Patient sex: M
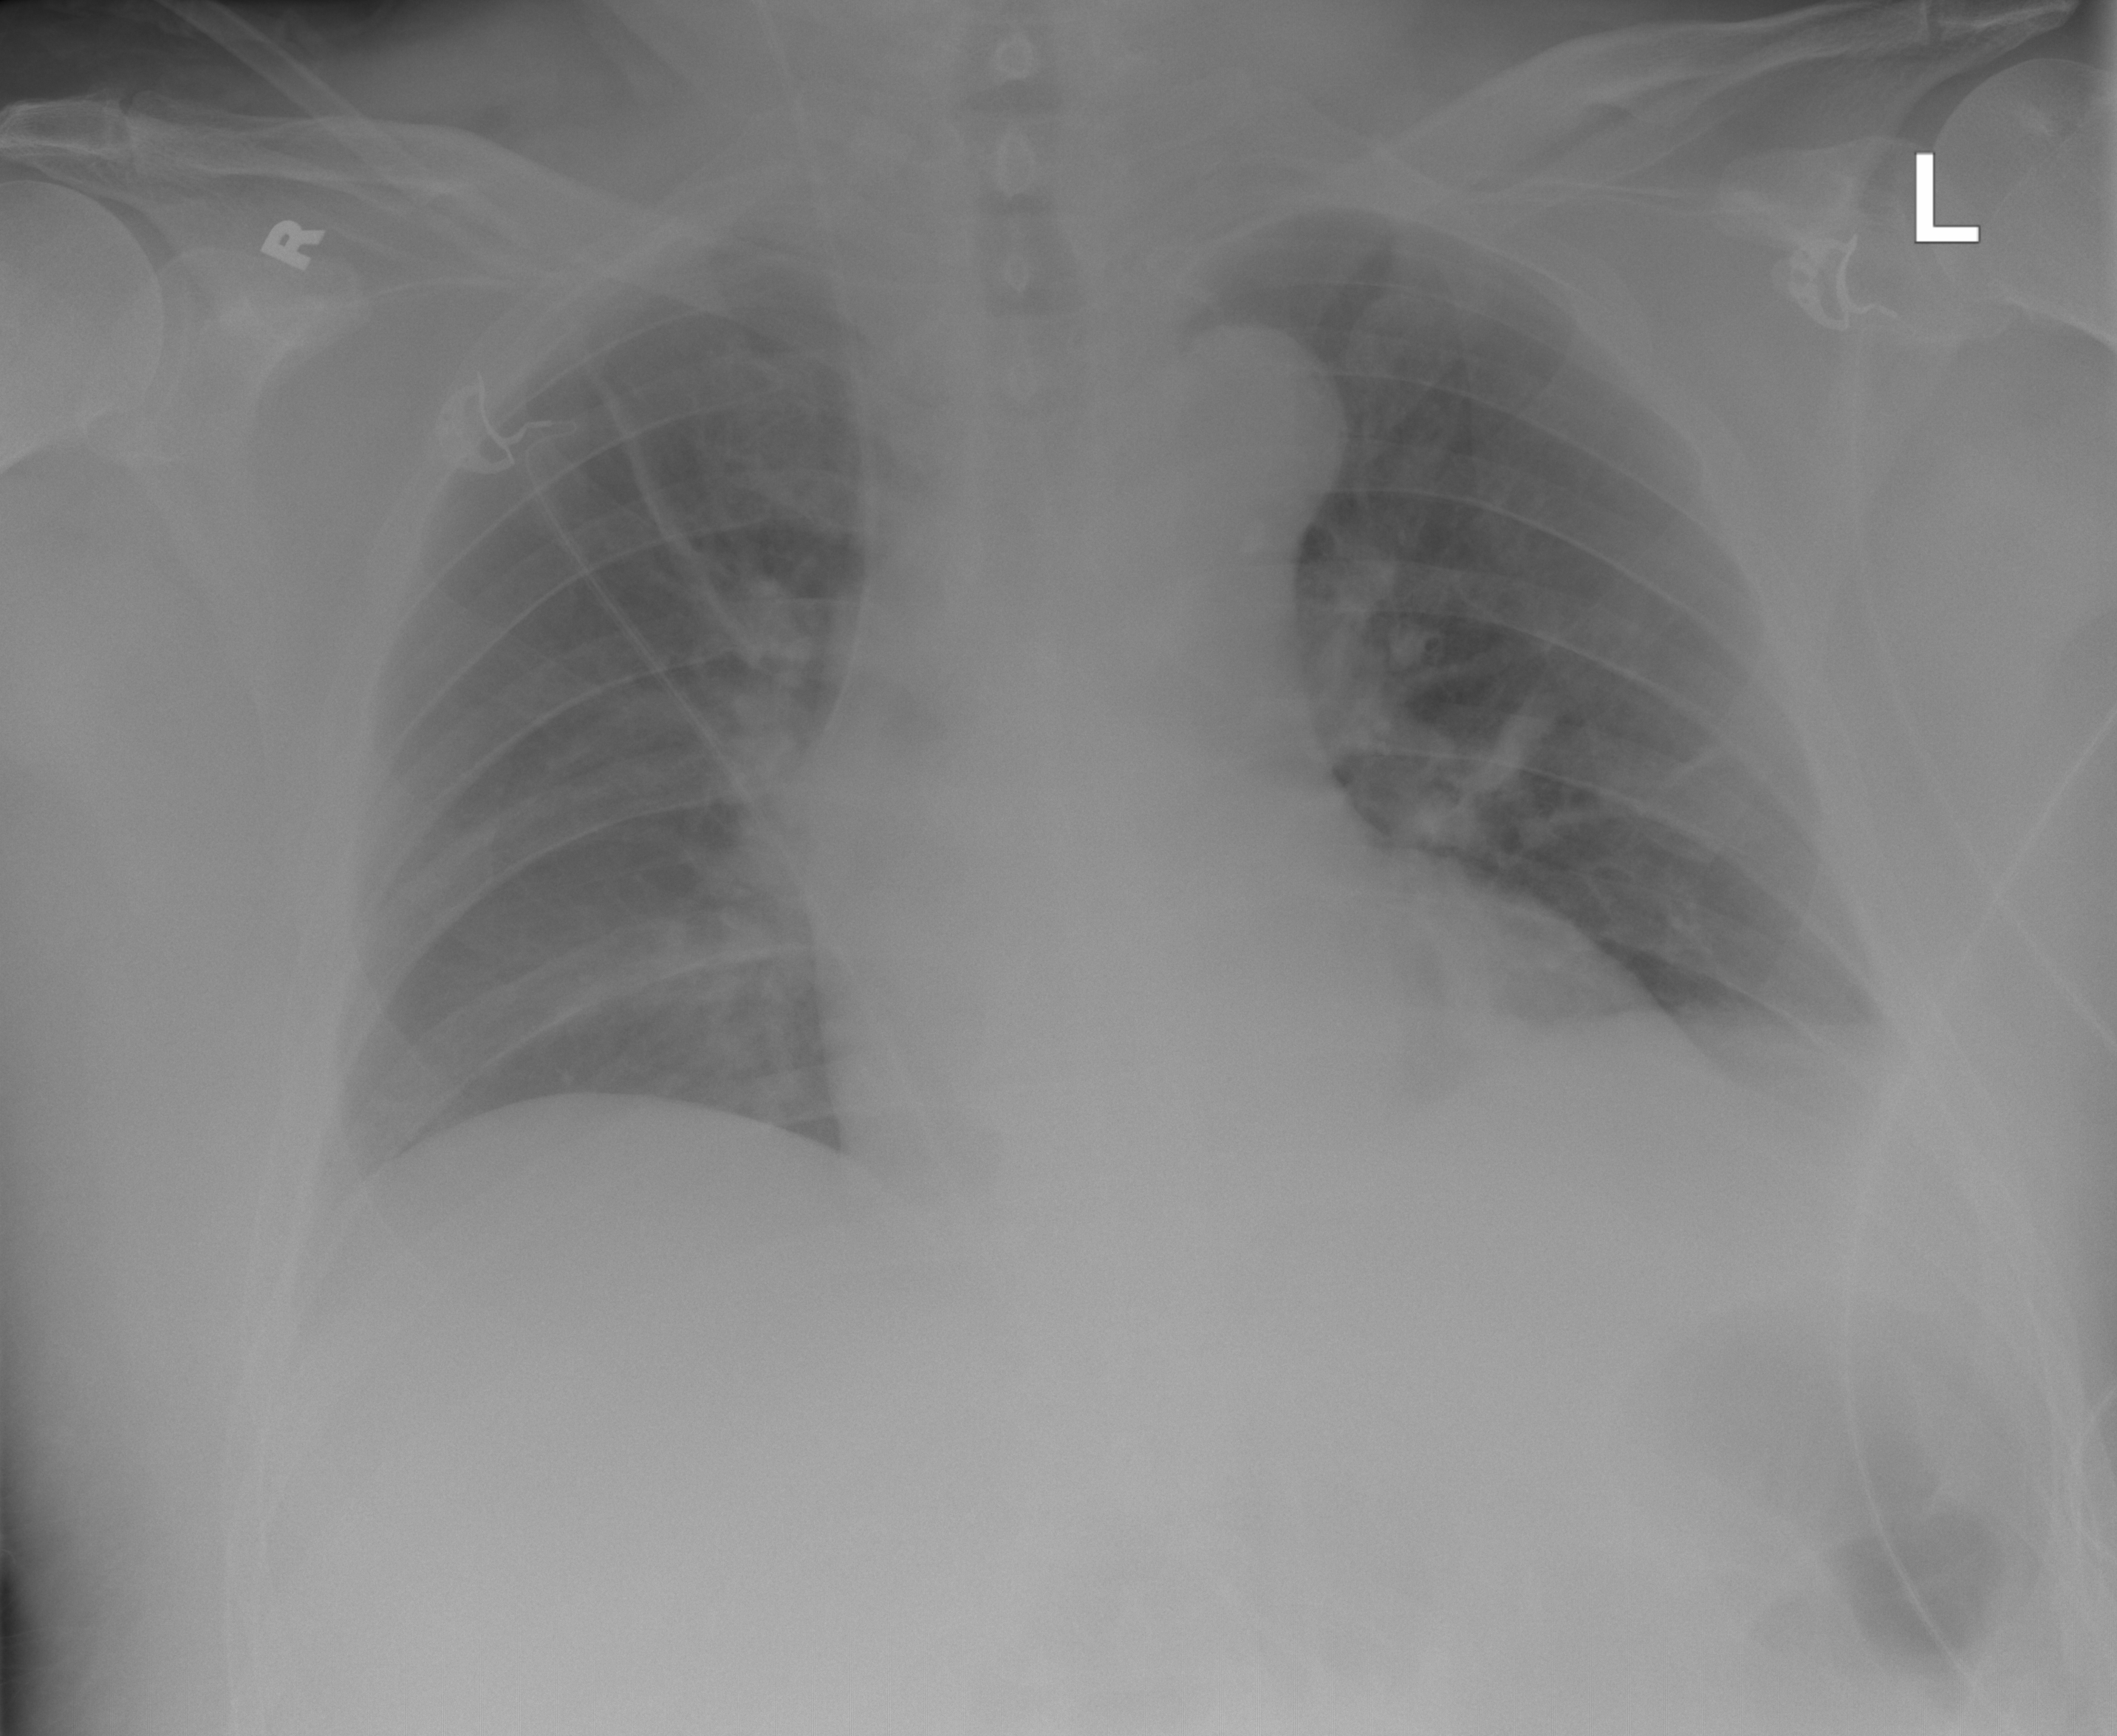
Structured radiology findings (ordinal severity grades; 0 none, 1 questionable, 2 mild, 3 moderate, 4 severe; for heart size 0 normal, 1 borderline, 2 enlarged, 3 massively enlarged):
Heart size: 0
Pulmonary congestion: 2
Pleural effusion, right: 0
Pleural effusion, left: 2
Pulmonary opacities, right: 2
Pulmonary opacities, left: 0
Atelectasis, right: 2
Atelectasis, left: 2